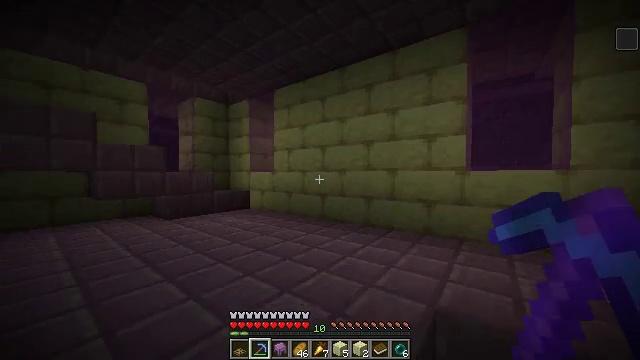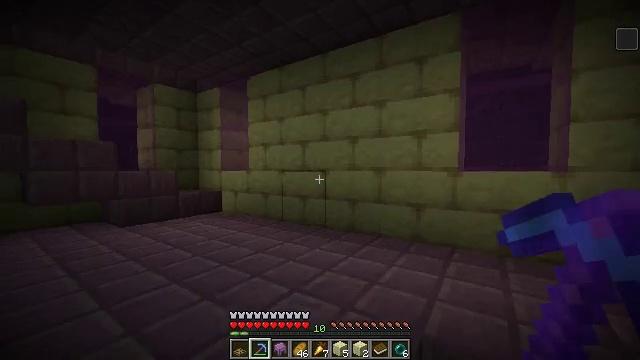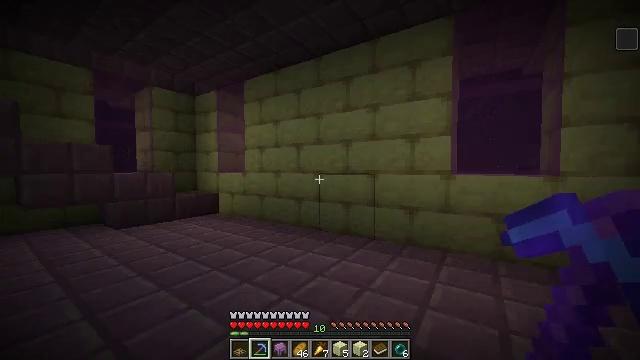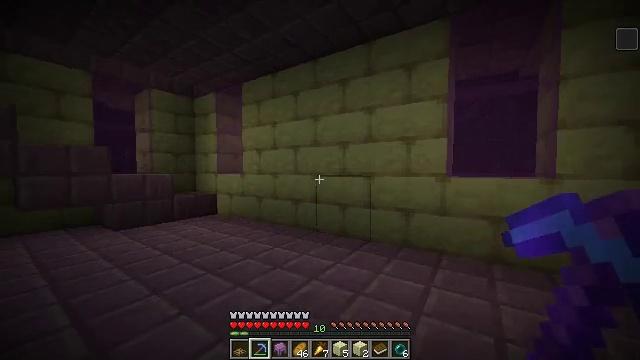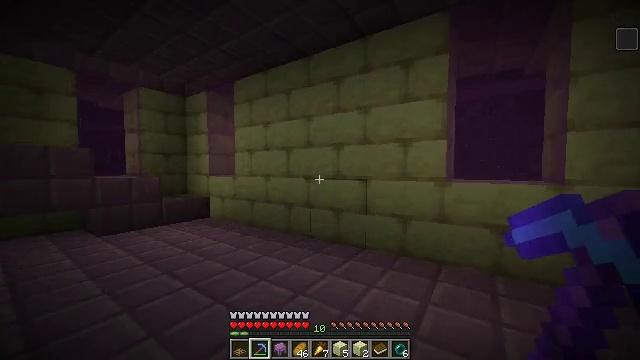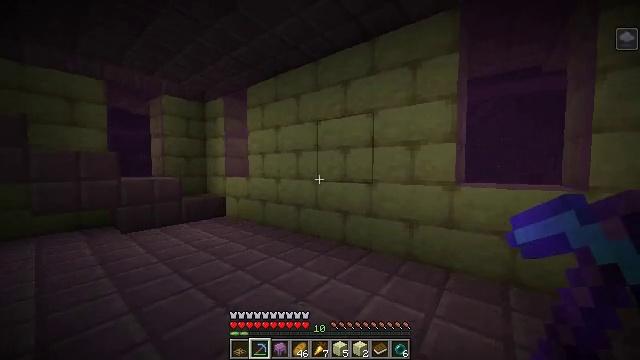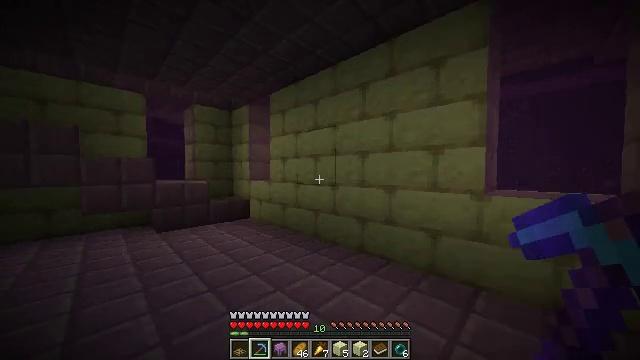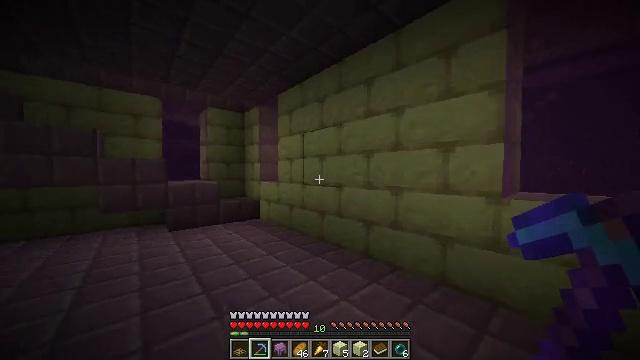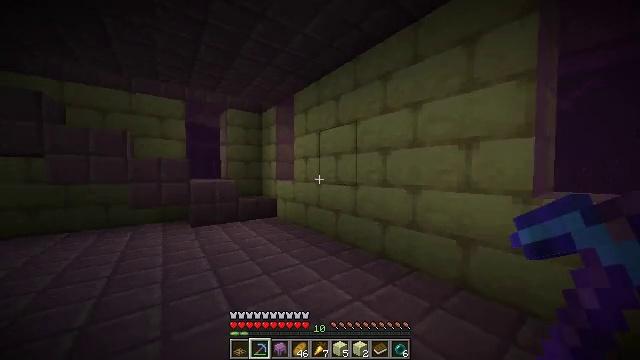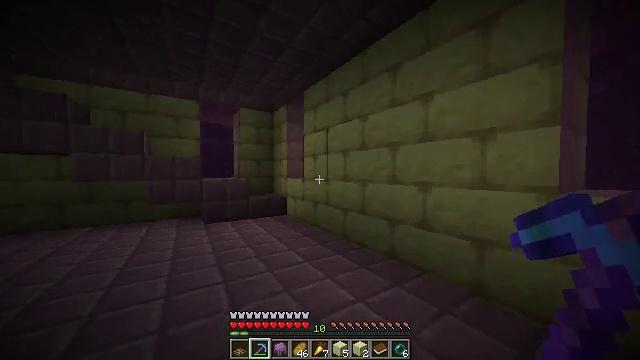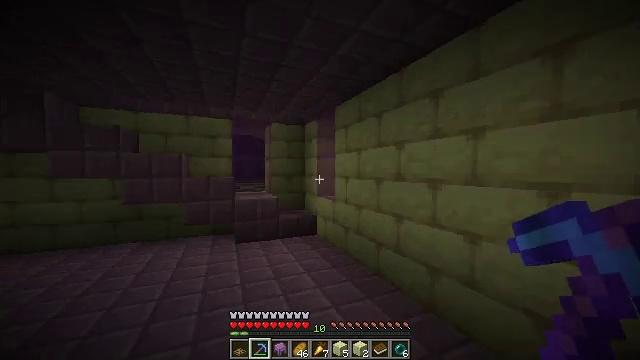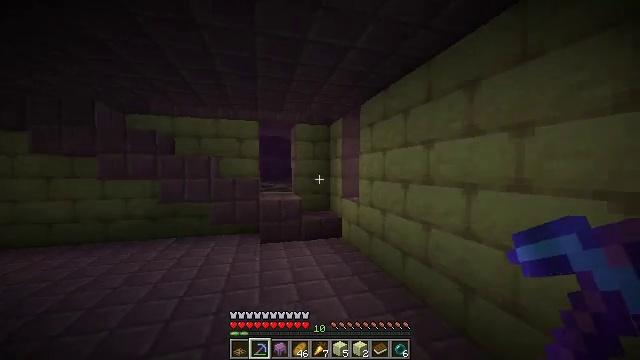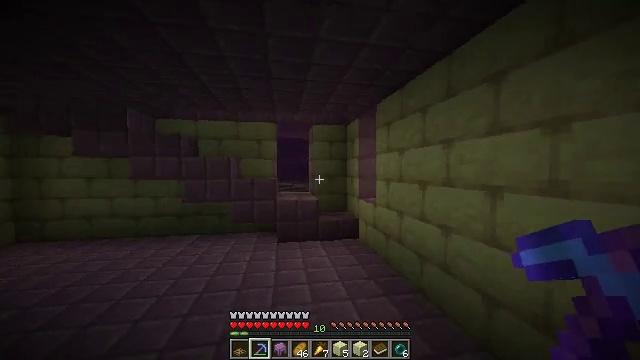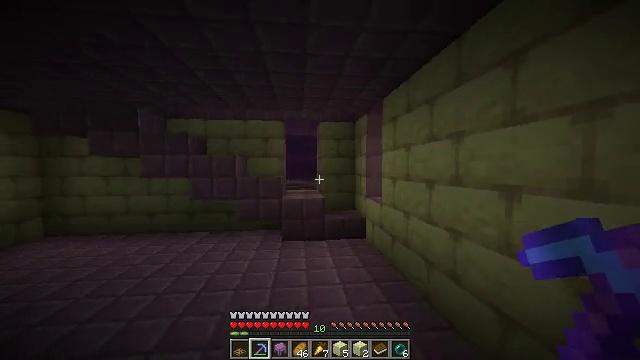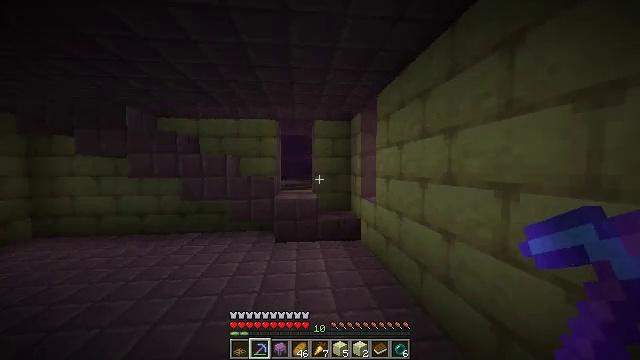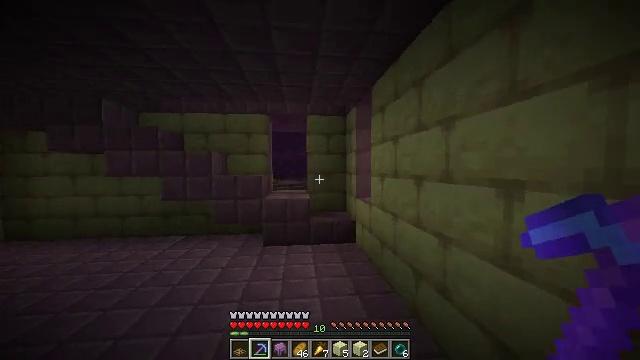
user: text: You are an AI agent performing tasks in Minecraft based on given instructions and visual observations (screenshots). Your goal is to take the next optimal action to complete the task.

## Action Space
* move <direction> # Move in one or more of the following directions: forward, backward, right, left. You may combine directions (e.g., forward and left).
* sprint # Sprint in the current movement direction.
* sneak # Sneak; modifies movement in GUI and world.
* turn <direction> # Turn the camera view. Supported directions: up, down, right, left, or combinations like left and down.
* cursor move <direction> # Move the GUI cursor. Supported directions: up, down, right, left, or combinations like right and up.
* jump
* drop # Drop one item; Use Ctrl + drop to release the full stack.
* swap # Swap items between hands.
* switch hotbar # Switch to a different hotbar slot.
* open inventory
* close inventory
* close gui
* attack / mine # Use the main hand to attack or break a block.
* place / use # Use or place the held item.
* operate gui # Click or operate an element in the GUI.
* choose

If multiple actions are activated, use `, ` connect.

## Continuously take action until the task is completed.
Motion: motion action
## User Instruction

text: Mine the purpur slab in the End city.
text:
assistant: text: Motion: move forward and move right, sprint, turn right
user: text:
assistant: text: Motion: move forward and move right, sprint
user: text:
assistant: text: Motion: move forward and move right, sprint
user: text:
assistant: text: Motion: move forward and move right, sprint
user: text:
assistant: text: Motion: move forward and move right, sprint, turn left
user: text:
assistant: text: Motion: move forward and move right, sprint, turn left
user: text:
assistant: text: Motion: move forward and move right, sprint, turn left
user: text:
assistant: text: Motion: move forward and move right, sprint, turn left
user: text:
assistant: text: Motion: move forward and move right, sprint, turn left
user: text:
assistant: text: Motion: move forward and move right, sprint, turn left
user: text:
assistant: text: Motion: move forward and move right, sprint, turn left
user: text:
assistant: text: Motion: move forward and move right, sprint, turn left
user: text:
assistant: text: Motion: move forward and move right, sprint, turn left
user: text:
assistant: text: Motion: move forward and move right, sprint
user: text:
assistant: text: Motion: move forward and move right, sprint
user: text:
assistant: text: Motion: move forward and move right, sprint
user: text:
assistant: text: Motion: move forward and move right, sprint, turn left
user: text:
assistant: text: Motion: move forward and move right, sprint
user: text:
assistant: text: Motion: move forward and move right, sprint
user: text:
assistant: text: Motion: move forward and move right, sprint, turn left
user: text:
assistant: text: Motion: move forward and move right, sprint, turn left
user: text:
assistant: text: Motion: move forward and move right, sprint, turn left
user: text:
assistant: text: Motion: move forward, sprint, turn right
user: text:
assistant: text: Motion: move forward, sprint
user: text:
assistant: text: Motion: move forward, sprint
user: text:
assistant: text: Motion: move forward, sprint
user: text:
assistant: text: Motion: move forward, sprint
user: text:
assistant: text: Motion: move forward, sprint, turn left
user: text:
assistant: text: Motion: move forward, sprint, turn left
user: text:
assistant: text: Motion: move forward and move right, sprint, turn left